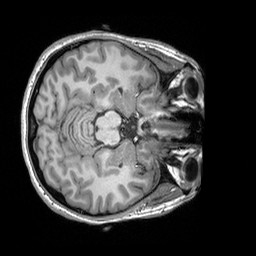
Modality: T1w
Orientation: axial
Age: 29
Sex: female
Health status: healthy
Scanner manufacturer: siemens
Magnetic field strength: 3 T
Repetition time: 2.3 s
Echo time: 0.00303 s